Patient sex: M
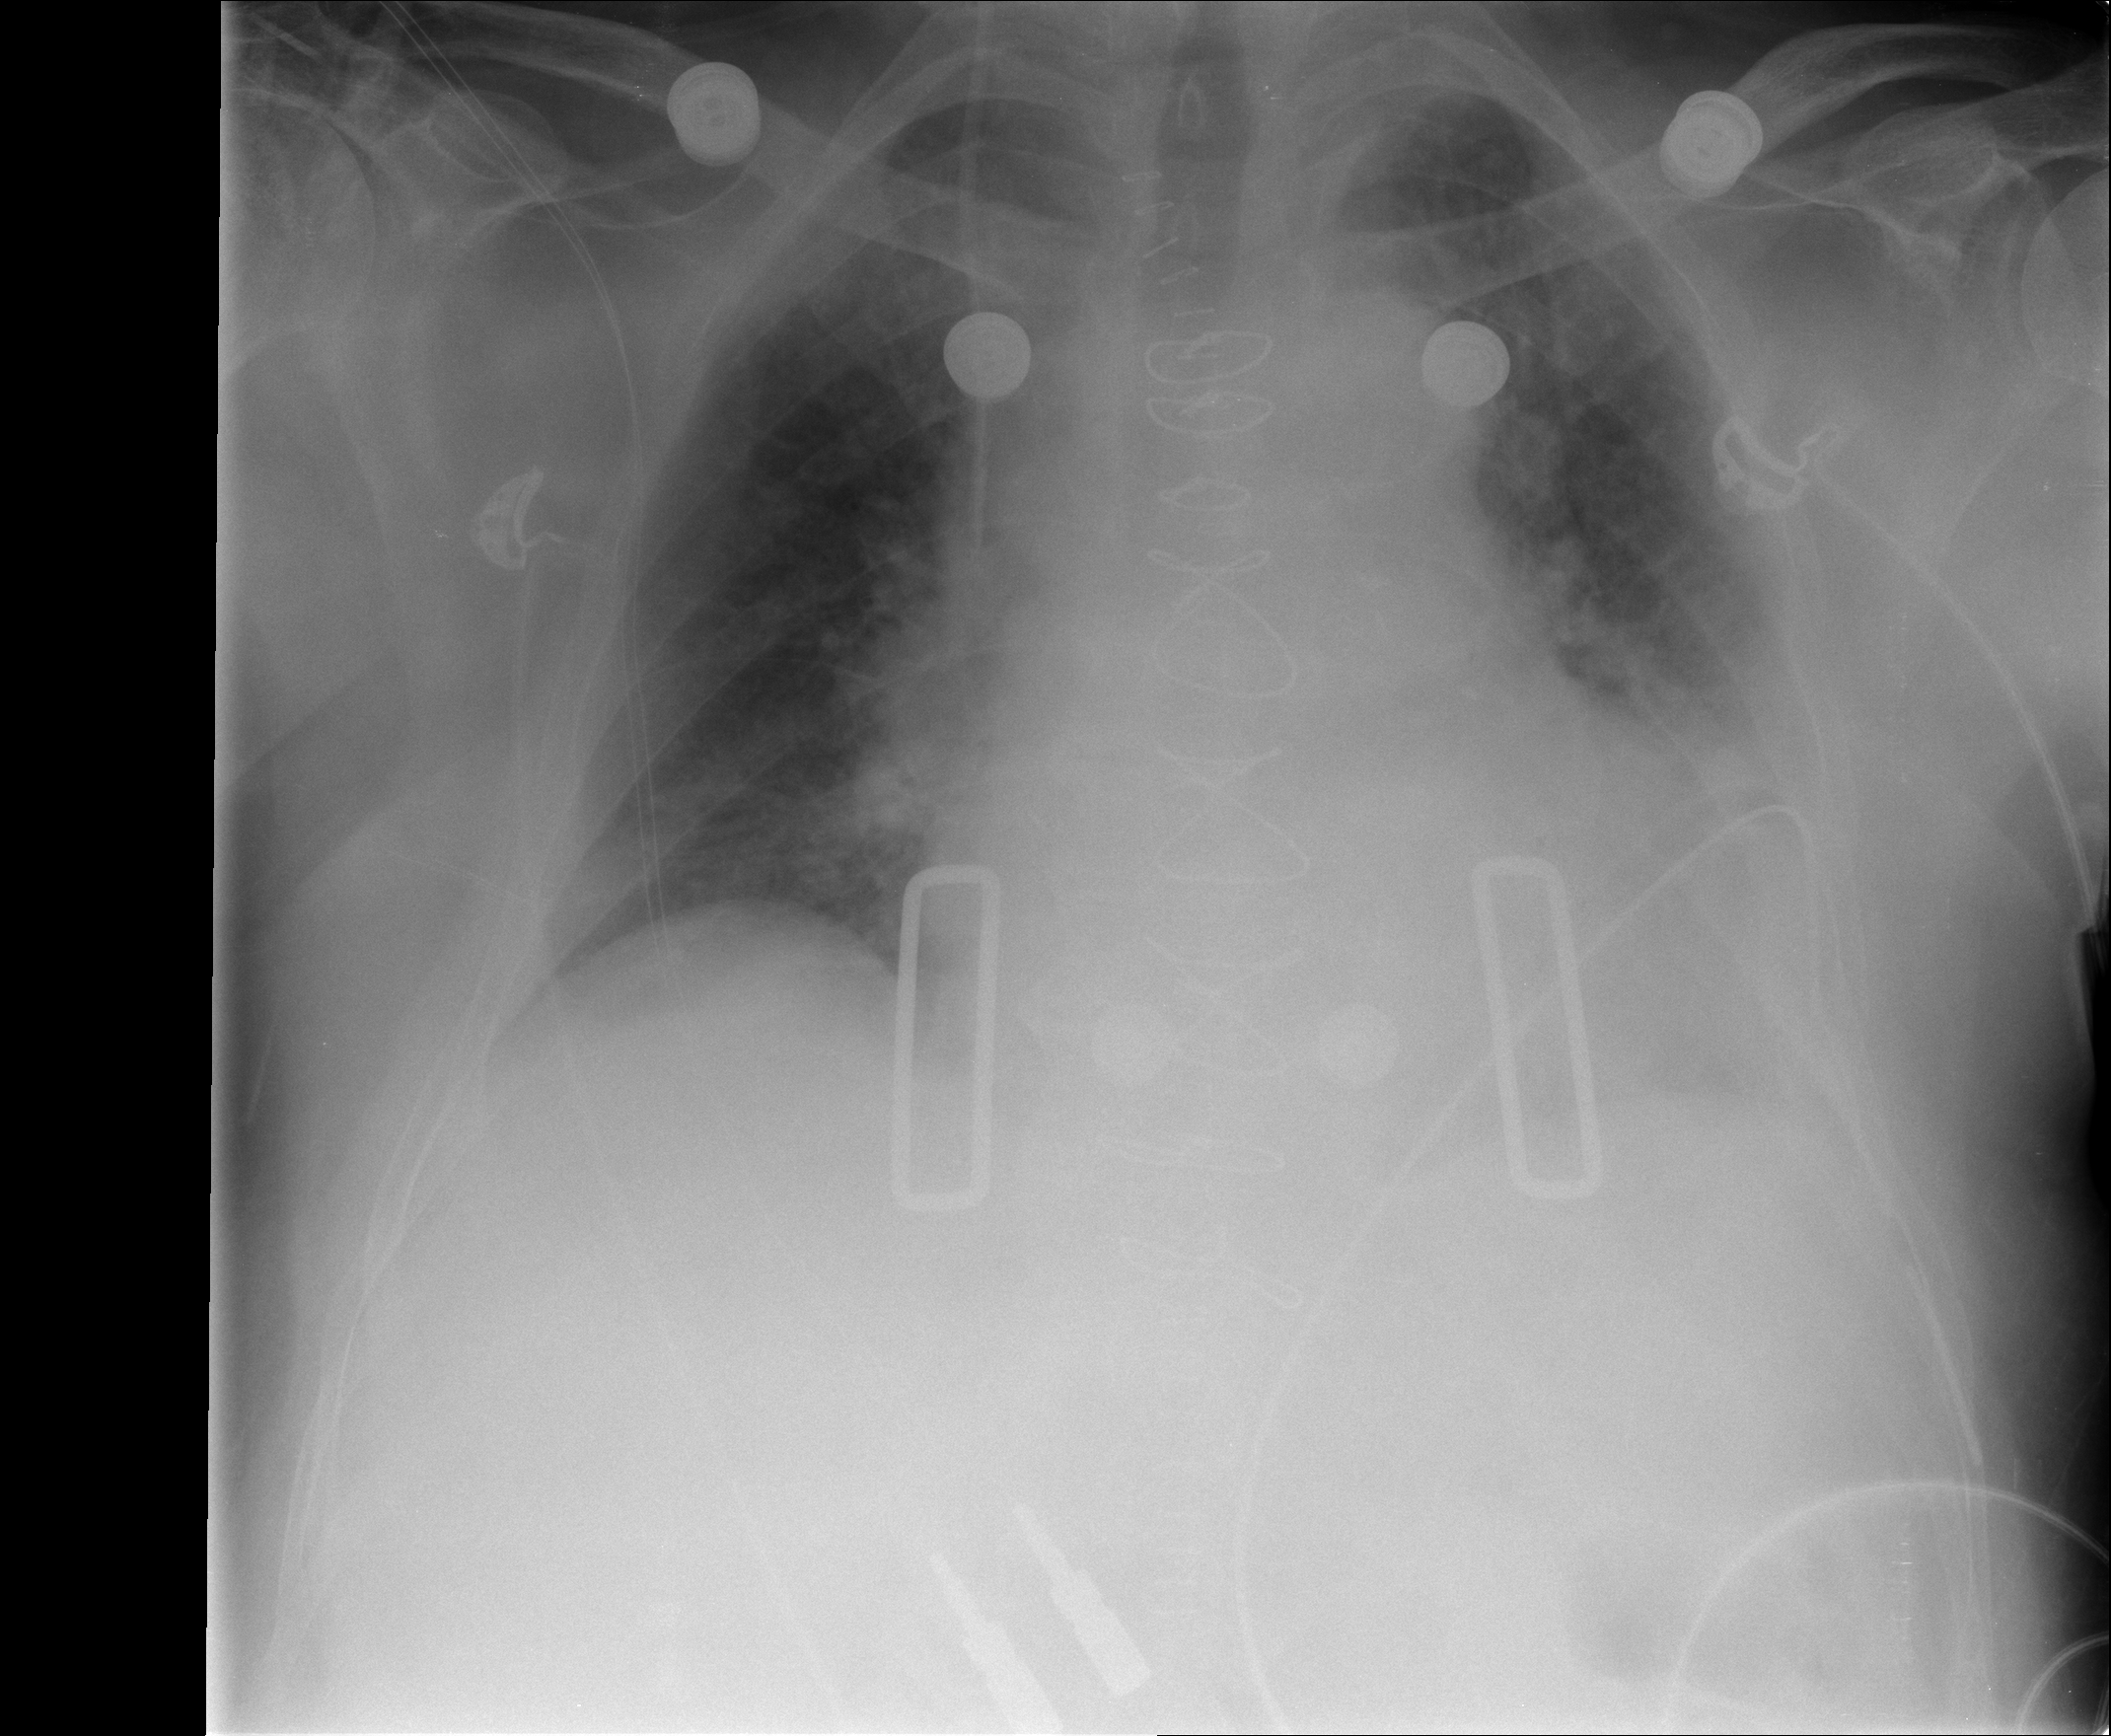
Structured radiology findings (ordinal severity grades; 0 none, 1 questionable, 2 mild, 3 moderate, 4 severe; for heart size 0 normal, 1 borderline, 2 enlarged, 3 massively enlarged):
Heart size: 2
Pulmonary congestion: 2
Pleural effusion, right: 0
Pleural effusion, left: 2
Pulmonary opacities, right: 0
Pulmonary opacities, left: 2
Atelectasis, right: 0
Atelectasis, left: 2